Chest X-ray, AP view. Patient: 60 years old, sex M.
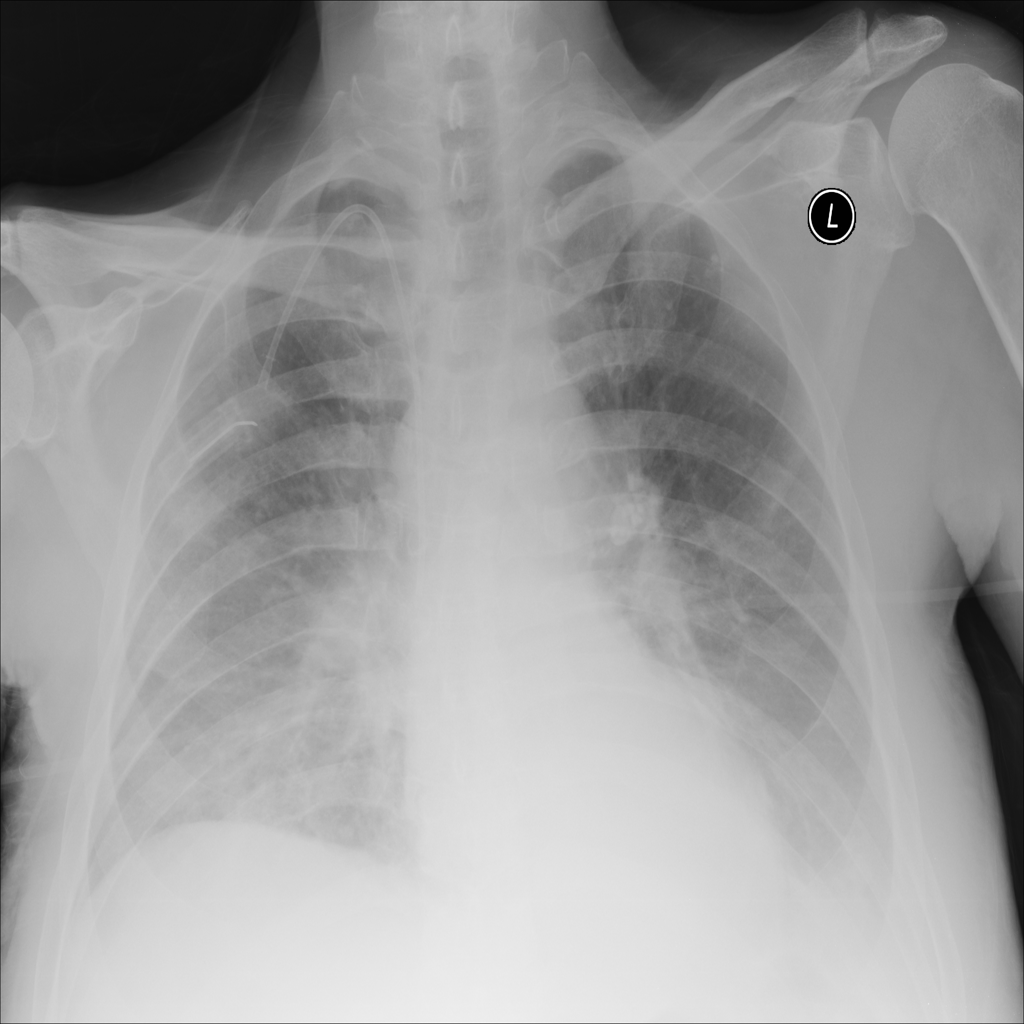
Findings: Edema, Effusion, Infiltration